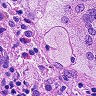
Metastatic tissue present: no